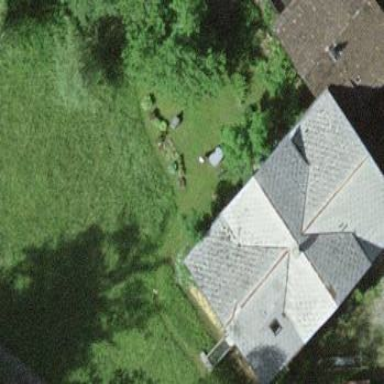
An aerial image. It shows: Detached building with gabled roof.